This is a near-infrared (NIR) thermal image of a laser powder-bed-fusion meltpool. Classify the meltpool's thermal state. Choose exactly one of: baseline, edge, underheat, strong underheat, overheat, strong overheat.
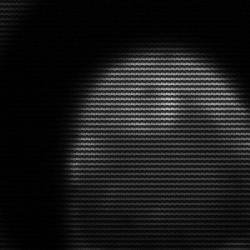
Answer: edge